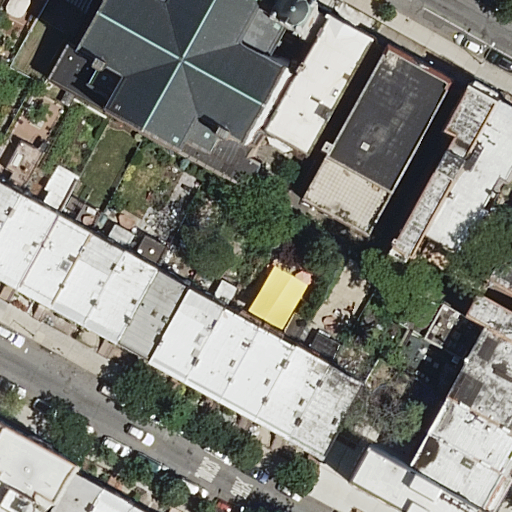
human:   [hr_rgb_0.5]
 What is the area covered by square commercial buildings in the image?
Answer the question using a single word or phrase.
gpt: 0m2

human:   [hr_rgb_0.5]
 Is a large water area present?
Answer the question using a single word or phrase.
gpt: no

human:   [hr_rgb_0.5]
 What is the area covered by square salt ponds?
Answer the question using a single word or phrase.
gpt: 0m2

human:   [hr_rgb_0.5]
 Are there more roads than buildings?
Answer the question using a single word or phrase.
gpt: no

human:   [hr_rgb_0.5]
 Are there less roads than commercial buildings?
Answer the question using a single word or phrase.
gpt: no

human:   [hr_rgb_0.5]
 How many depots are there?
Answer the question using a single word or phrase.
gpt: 0

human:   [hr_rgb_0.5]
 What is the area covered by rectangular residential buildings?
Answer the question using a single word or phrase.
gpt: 1333m2

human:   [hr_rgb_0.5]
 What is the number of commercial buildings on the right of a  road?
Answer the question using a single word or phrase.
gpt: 0

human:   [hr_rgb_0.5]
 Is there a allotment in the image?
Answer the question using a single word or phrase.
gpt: no

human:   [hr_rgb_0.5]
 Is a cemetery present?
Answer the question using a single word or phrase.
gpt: no

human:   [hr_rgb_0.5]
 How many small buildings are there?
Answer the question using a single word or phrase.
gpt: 6

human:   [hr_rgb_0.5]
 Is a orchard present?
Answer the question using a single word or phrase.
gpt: no

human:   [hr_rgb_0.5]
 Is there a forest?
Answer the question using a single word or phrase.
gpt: no

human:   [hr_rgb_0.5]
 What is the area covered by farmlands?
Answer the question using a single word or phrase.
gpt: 0m2

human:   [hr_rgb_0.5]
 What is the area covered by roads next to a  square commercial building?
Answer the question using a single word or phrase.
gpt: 0m2

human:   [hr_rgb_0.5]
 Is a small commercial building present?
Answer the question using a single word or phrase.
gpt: no

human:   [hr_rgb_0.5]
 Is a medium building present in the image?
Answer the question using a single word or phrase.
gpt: yes

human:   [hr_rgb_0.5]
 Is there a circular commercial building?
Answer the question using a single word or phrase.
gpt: no

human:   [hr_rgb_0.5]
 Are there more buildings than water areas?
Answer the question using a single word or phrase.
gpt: yes

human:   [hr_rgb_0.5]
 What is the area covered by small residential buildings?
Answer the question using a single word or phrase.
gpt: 197m2

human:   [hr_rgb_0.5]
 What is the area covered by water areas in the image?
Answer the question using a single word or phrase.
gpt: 0m2

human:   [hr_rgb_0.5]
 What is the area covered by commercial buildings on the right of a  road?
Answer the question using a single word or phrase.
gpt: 0m2

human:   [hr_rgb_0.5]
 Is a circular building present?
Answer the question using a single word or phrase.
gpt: no

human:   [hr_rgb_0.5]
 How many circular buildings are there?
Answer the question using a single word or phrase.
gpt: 0

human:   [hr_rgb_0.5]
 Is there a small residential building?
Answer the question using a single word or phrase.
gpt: yes

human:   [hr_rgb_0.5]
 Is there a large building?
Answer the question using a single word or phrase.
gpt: yes

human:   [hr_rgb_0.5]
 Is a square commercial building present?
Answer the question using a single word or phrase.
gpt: no

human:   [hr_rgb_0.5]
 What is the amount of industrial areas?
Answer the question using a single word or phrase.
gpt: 0

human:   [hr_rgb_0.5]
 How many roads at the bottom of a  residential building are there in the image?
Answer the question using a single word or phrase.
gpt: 2

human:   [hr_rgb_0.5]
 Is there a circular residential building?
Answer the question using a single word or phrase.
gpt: no

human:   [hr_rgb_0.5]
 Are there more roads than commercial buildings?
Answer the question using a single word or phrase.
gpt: yes

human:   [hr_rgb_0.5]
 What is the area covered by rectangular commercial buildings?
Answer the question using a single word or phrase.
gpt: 0m2

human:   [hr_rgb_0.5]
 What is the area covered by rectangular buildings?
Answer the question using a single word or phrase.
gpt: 1333m2

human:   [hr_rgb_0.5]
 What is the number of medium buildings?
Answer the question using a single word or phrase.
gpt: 19

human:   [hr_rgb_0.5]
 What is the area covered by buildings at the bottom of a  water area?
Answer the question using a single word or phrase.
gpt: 0m2

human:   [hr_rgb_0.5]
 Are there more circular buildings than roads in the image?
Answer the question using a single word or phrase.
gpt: no